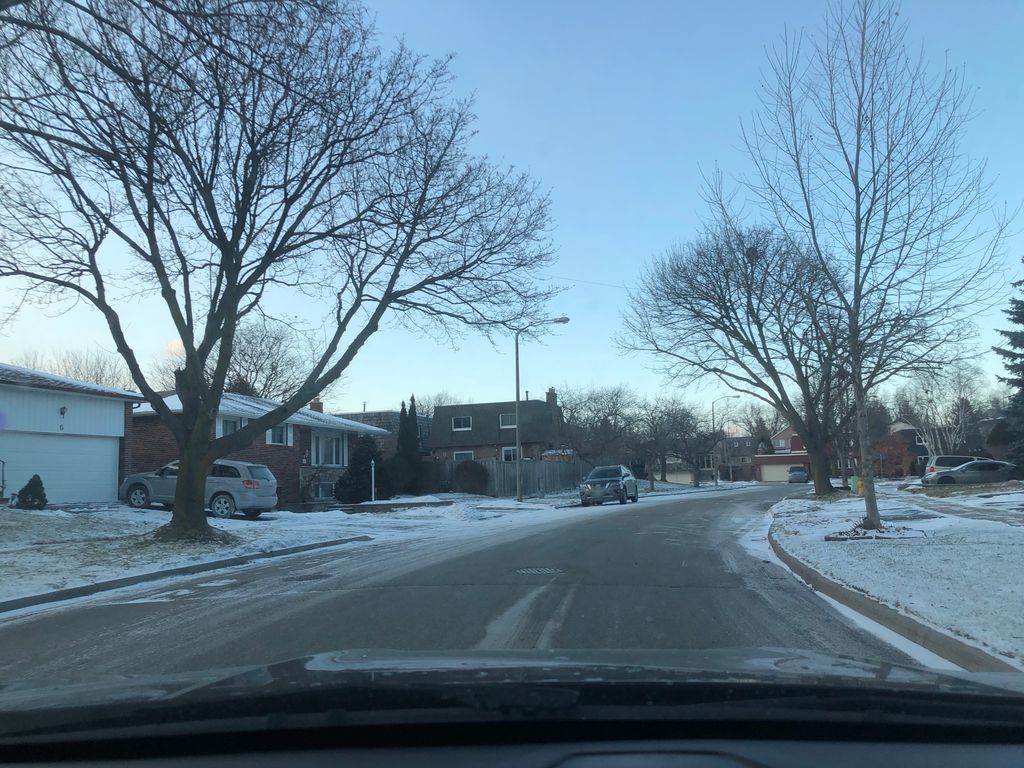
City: toronto